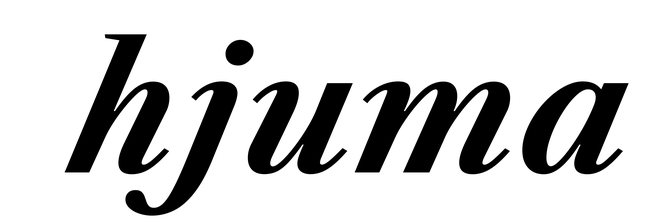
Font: LibreCaslonText-Italic_Bold_Italic